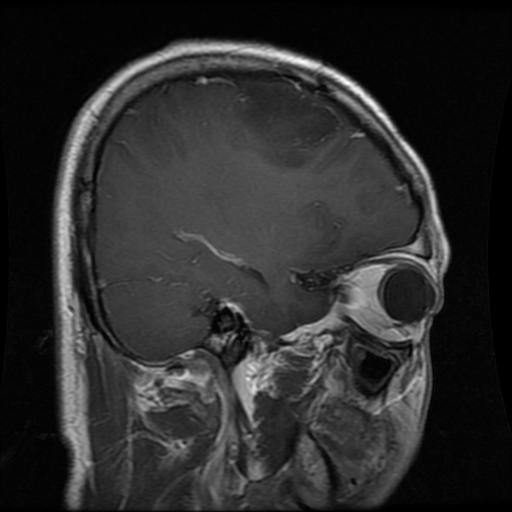
Label: glioma